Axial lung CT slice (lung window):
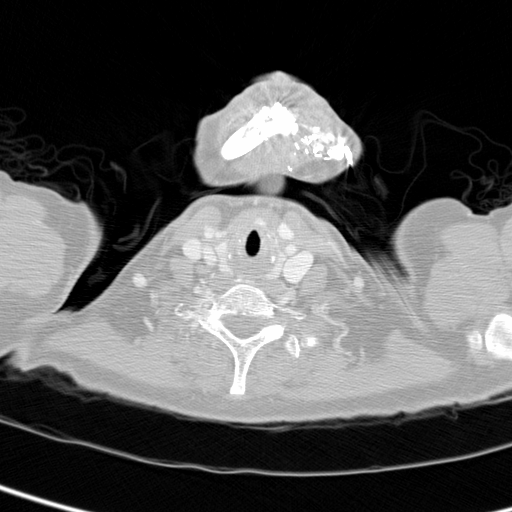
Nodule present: no